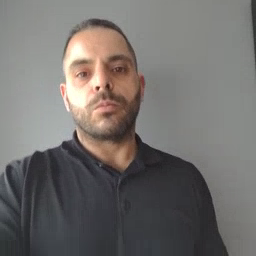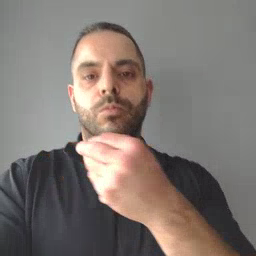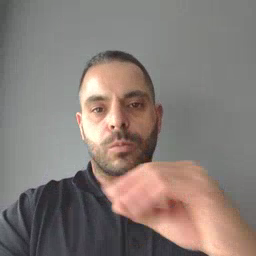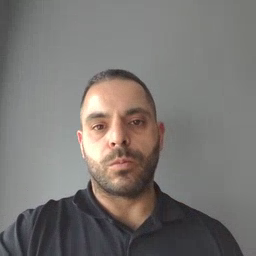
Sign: story